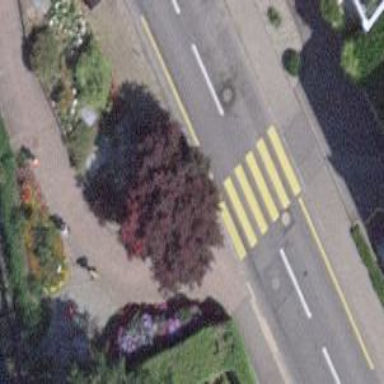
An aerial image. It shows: Uncontrolled zebra crossing with zebra markings.